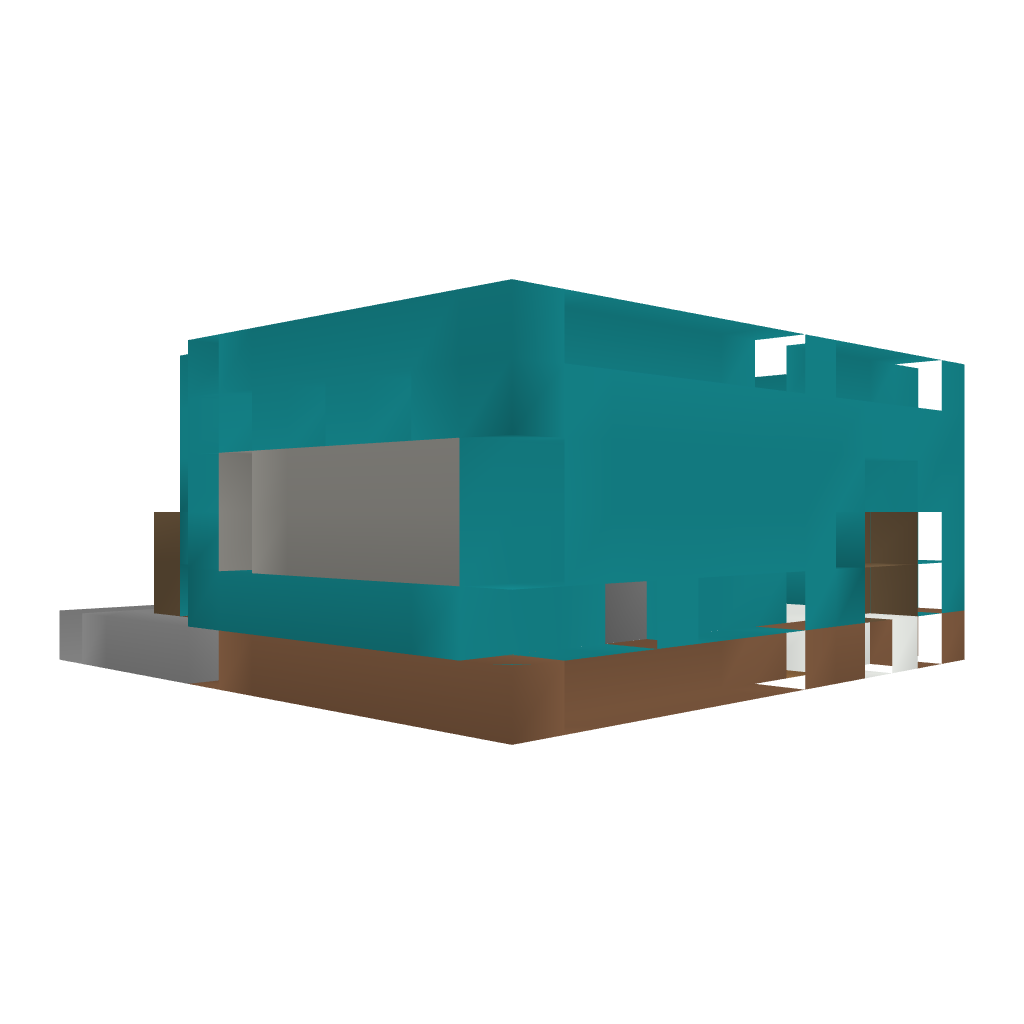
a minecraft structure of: Unturned Pharmacy